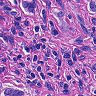
Metastatic tissue present: yes